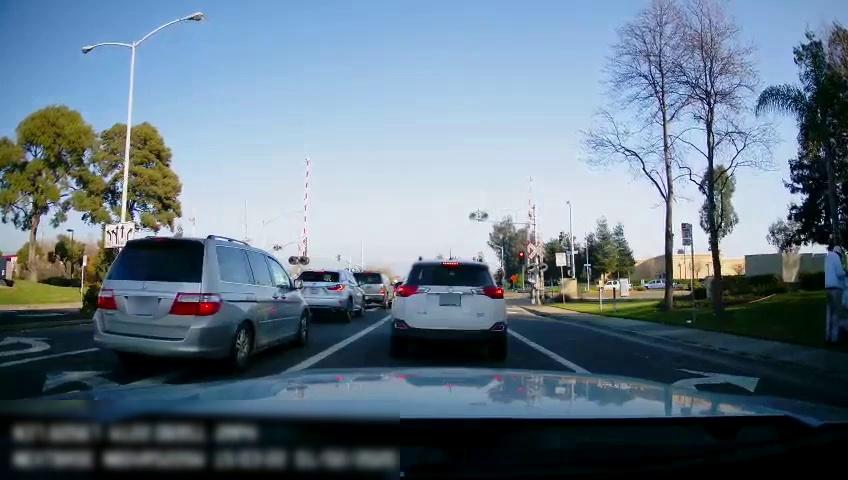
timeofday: Day
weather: Sunny
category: Drivable Space
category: Drivable Space
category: Vehicles | Truck
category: Vehicles | SUV
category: Pedestrians
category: Vehicles | SUV
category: Vehicles | SUV
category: Vehicles | Van
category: Vehicles | SUV
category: Lanes | Current Lane
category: Lanes | Current Lane
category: Lanes | Alternate Lane
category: Traffic | Signs
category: Traffic | Signs
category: Traffic | Signs
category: Traffic | Signs
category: Traffic | Signs
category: Traffic | Lights
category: Traffic | Lights